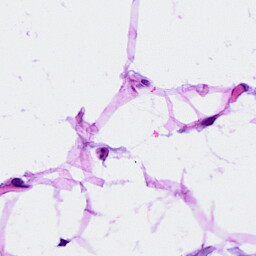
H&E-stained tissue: Breast